Brain MRI, t2w sequence, axial 2D slice.
Patient: age 41, sex F, weight 95 kg, height 1.95 m
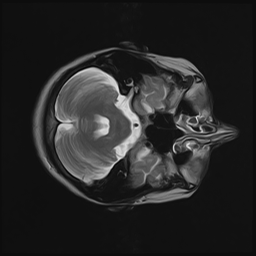